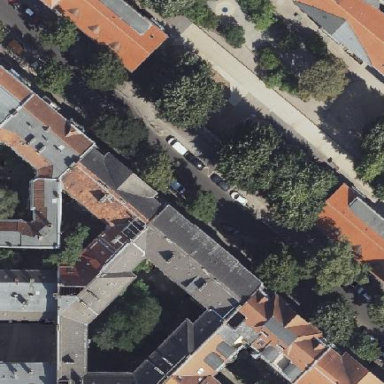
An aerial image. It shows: Street-side parking area with sett surface.